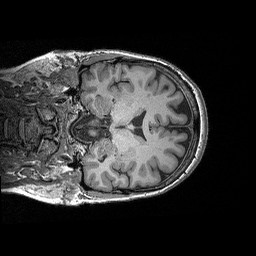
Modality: T1w
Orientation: coronal
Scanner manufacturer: siemens
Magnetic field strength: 3 T
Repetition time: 2.3 s
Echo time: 0.00298 s